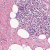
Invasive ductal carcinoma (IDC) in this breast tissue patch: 0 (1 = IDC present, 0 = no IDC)